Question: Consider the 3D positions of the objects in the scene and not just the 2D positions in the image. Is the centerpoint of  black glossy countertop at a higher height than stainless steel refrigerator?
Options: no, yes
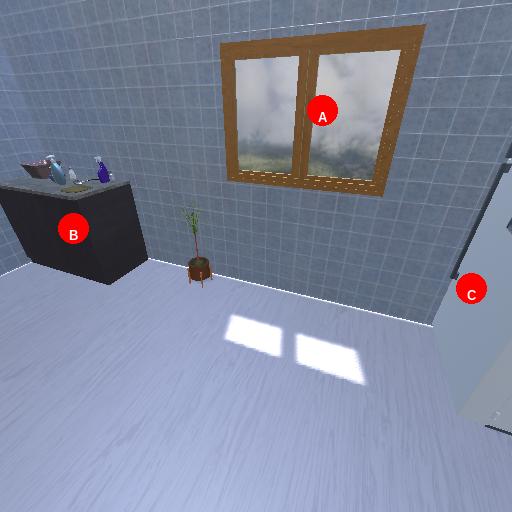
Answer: no